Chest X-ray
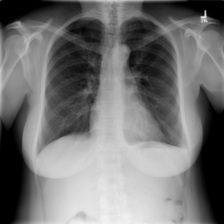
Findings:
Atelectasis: negative
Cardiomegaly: negative
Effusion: positive
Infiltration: negative
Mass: negative
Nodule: negative
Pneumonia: negative
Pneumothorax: negative
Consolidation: negative
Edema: negative
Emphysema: negative
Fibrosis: negative
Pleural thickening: negative
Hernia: negative